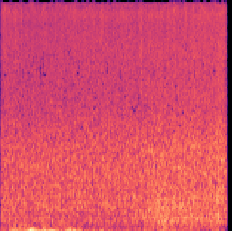
Sound class: Rain